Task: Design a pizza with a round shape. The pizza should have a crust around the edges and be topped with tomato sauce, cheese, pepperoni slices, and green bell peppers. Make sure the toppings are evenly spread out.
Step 643:
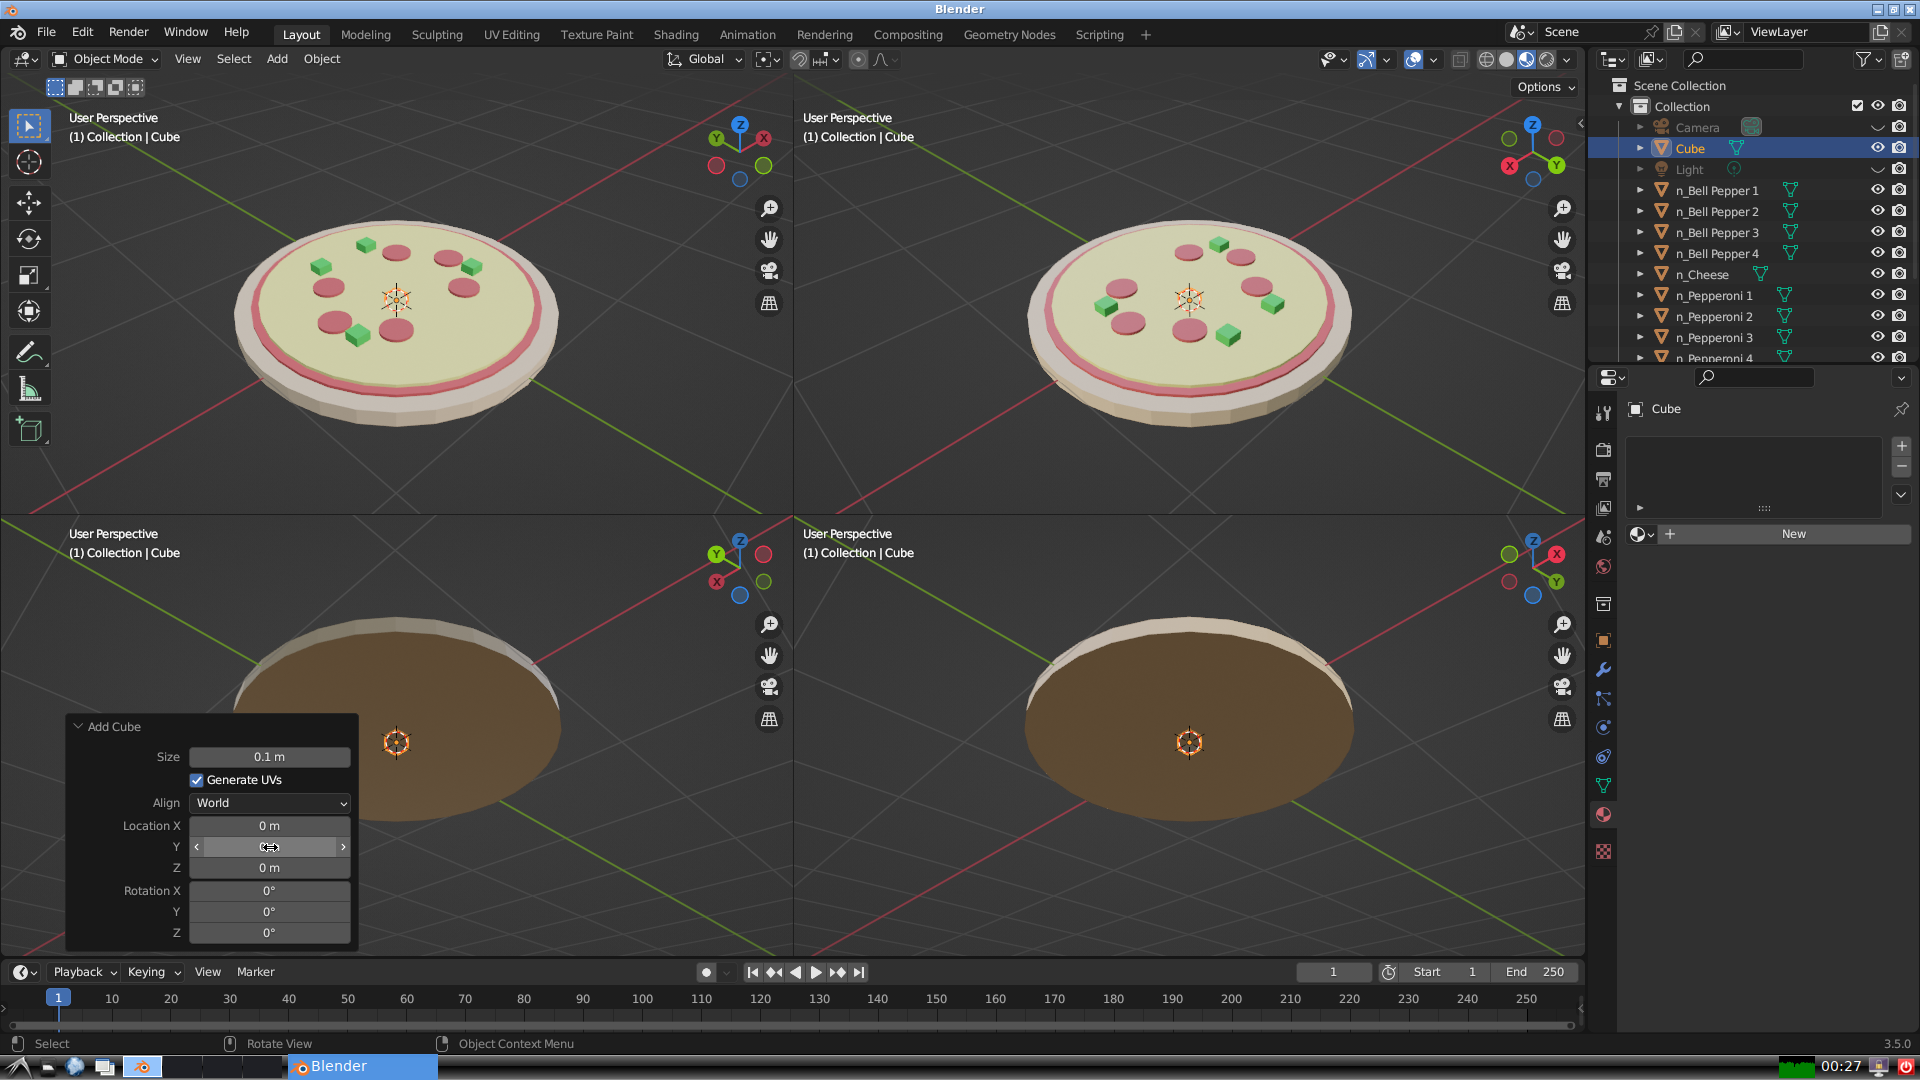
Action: click: no